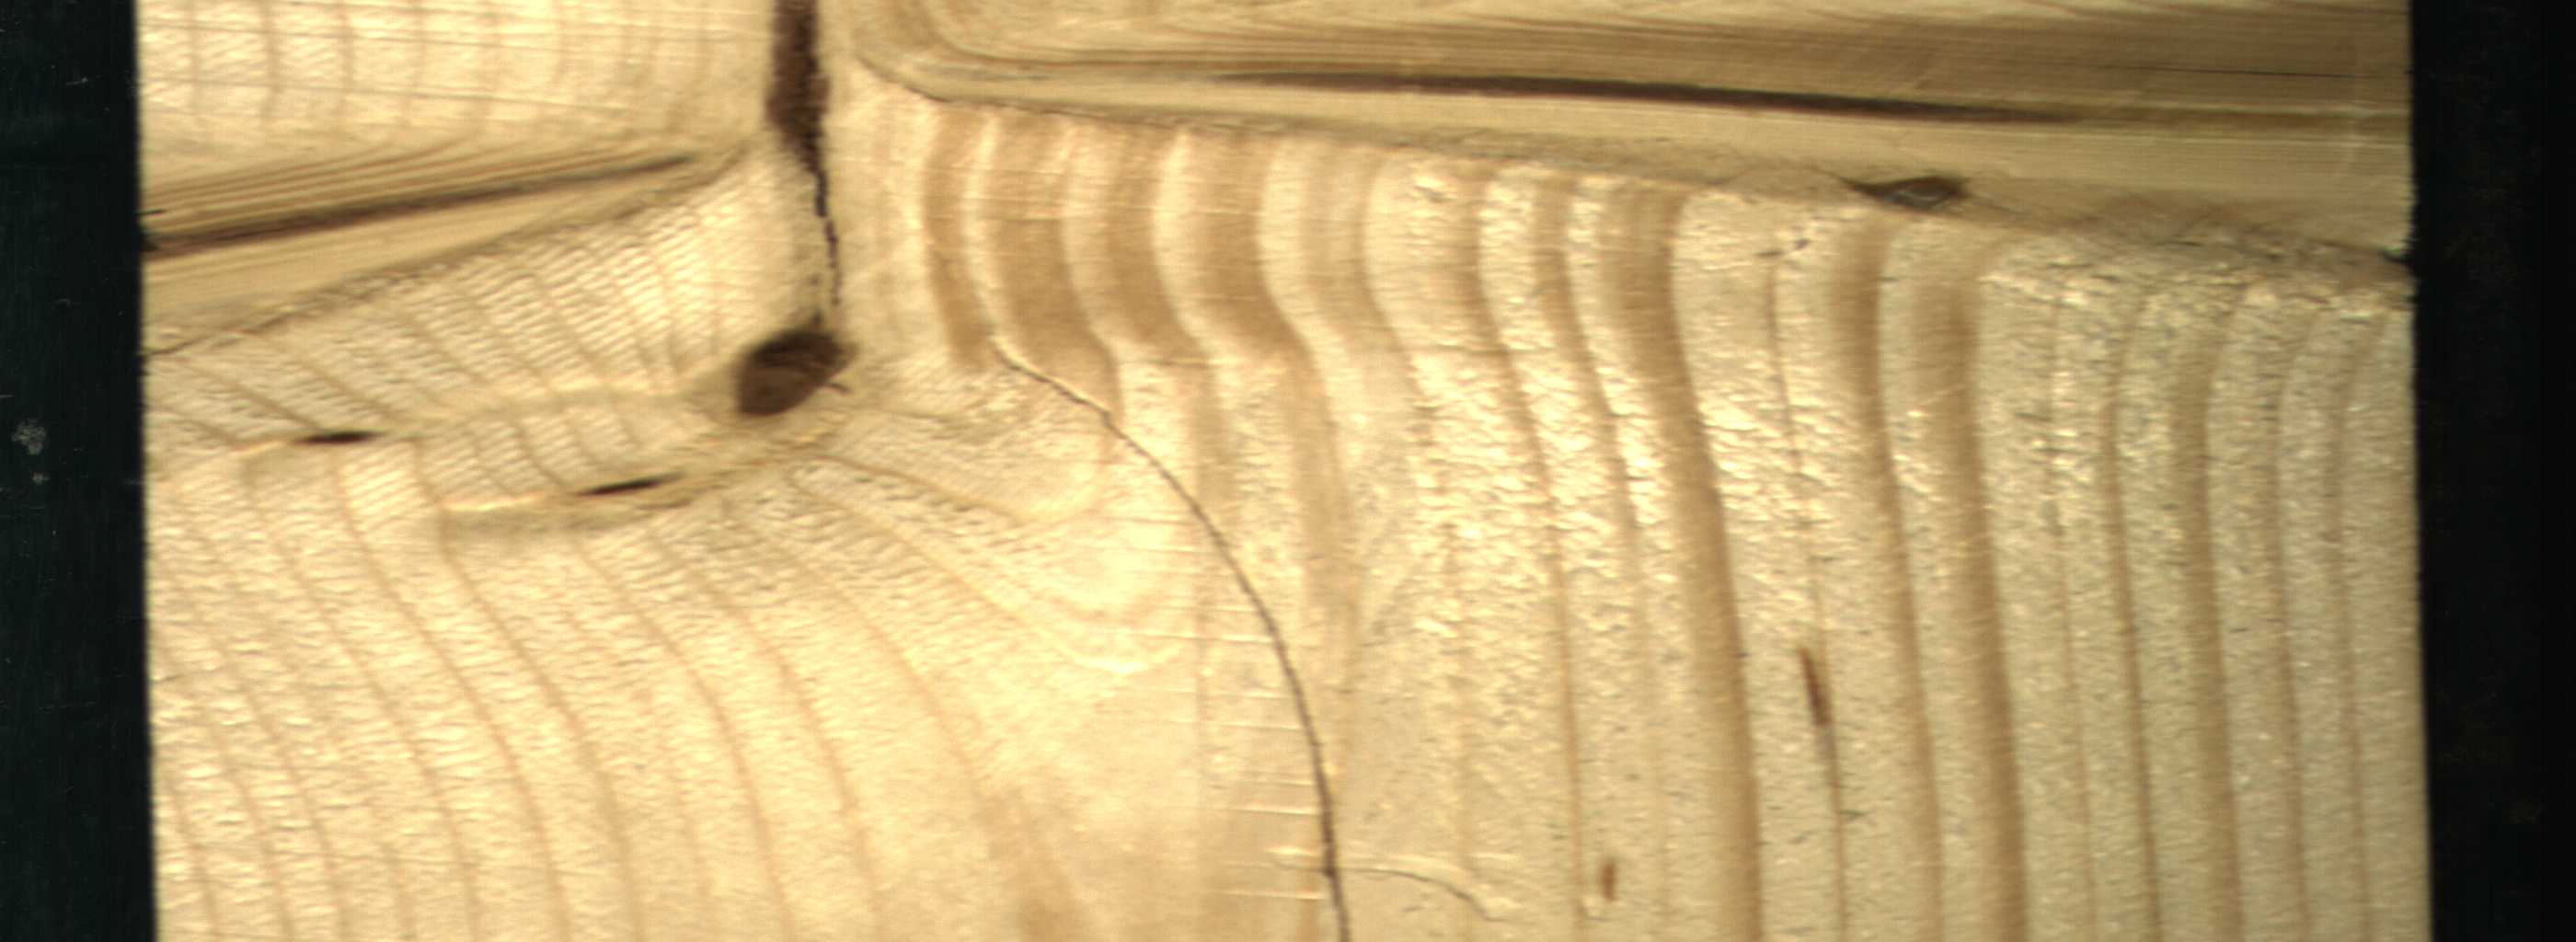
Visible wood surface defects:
Marrow
Marrow
Crack
Crack
Dead_Knot
Dead_Knot
Live_Knot
Live_Knot
Live_Knot